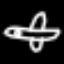
Label: airplane